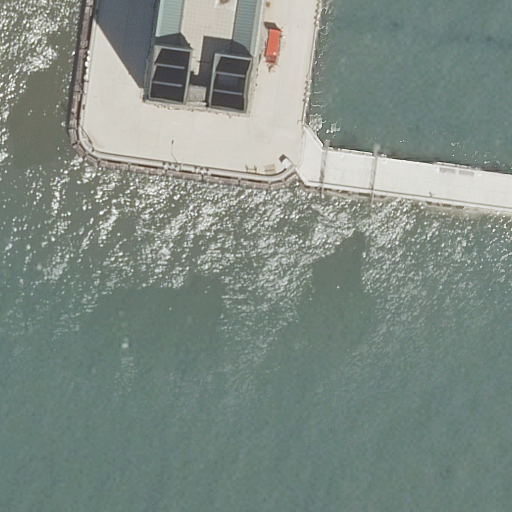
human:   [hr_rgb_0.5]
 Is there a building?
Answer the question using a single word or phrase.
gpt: yes

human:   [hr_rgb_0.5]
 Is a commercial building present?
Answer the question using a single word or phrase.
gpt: no

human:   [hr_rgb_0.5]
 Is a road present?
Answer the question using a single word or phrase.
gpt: yes

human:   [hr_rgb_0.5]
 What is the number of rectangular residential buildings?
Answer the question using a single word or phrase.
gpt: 1

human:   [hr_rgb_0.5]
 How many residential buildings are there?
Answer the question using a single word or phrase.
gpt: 1

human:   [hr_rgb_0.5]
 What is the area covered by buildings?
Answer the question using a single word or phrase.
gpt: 435m2

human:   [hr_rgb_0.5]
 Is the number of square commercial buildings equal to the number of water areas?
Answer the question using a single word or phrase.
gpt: no

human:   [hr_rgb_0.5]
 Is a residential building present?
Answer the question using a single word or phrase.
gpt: yes

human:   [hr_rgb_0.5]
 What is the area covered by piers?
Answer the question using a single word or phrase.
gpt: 1030m2

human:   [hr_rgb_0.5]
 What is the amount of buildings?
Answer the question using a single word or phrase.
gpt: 1

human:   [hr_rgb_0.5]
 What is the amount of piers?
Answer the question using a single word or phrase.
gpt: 1

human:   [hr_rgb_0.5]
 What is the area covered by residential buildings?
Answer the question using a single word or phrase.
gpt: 435m2

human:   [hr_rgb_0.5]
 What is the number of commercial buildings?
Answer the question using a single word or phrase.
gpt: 0

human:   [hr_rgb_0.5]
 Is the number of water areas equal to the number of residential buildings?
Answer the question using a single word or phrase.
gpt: yes

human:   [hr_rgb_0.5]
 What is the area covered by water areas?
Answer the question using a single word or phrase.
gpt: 10612m2

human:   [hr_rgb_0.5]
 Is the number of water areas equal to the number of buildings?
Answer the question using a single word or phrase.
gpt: yes

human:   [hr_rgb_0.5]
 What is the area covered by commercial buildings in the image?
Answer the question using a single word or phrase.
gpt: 0m2

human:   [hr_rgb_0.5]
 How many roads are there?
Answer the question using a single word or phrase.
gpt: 1

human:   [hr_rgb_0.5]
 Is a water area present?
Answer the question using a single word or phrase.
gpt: yes

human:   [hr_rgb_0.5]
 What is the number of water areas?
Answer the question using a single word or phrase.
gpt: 1

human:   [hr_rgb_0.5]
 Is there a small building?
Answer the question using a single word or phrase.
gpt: no

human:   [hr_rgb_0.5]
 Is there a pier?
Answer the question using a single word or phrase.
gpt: yes

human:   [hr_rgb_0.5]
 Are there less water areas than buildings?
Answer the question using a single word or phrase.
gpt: no

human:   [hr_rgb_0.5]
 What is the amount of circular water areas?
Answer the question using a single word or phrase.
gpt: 0

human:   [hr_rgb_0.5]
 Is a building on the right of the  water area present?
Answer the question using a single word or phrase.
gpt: no

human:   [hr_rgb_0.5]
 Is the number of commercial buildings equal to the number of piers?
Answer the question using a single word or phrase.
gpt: no

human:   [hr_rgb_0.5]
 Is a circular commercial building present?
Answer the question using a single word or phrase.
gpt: no

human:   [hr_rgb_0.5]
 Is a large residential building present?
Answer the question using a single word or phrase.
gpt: no

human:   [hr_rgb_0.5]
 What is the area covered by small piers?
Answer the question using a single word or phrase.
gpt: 0m2

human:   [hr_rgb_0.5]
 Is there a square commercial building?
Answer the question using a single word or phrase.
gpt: no

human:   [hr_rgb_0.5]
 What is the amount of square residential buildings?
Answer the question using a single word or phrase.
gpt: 0

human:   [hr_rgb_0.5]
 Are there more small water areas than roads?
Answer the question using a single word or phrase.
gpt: no

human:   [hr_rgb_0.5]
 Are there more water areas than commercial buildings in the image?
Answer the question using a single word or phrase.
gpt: yes

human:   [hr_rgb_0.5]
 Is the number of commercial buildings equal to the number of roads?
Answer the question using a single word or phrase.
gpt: no

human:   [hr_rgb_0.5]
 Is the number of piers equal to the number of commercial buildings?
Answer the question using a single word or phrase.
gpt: no

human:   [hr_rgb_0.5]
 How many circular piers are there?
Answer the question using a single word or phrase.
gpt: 0

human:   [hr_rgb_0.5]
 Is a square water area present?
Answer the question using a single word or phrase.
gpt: no

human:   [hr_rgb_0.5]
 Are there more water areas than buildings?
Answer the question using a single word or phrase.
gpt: no

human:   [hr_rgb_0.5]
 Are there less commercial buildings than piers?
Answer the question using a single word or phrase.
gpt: yes

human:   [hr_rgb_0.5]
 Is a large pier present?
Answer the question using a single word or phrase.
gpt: yes

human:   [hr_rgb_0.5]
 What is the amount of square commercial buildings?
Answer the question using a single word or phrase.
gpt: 0

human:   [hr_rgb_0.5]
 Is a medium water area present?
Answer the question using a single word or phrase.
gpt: no

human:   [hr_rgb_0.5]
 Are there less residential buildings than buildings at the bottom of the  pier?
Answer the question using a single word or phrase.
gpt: no

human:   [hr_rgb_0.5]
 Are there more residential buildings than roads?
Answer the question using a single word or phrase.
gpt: no

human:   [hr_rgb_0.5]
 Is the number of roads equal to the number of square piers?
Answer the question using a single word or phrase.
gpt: no

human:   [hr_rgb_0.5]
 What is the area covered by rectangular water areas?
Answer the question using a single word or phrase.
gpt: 10612m2

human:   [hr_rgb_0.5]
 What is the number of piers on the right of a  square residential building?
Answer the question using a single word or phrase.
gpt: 0

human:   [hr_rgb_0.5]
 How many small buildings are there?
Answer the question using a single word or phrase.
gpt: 0

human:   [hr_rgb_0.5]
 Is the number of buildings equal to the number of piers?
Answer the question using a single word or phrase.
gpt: yes

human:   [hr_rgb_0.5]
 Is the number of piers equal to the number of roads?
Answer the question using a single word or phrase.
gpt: yes

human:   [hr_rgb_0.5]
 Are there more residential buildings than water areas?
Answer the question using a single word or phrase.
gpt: no

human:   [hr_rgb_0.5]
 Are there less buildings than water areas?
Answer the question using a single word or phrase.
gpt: no

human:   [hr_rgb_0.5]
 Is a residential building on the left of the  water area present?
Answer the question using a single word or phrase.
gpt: no

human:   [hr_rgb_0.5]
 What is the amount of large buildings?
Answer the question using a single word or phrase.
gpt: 0

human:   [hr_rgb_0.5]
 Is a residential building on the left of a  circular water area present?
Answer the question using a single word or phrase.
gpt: no

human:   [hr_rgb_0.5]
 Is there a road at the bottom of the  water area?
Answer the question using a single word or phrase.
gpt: no

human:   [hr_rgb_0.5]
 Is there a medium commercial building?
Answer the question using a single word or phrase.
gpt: no

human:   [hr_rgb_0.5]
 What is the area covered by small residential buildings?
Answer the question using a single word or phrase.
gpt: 0m2

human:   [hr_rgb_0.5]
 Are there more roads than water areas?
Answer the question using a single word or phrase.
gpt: no

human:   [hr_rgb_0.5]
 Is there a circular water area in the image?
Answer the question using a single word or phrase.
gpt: no

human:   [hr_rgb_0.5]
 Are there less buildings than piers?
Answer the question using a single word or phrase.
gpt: no

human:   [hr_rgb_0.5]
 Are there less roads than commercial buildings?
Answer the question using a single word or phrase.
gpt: no

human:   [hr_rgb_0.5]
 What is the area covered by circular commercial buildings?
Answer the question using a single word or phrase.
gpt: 0m2

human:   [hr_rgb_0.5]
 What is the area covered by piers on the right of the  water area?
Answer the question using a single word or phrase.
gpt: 1030m2